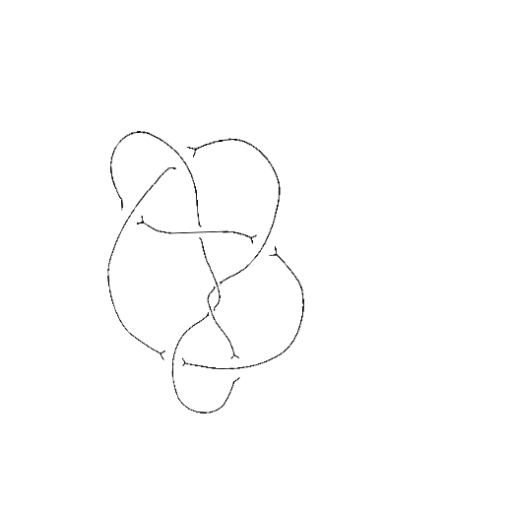
Crossing number: 8